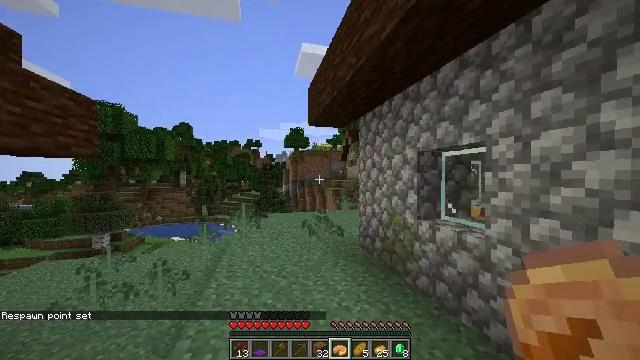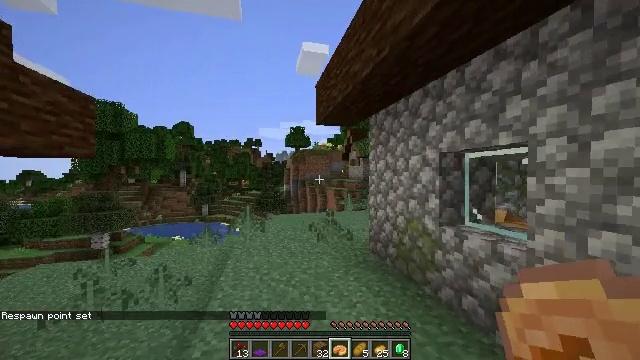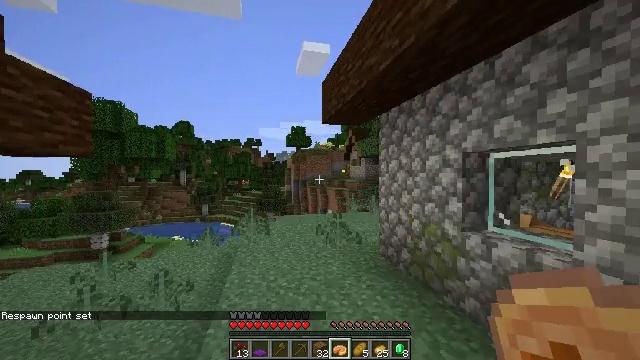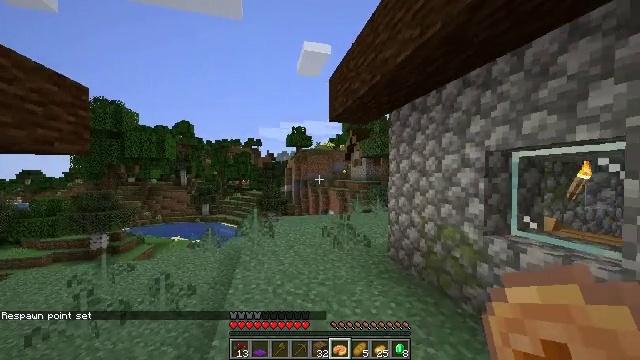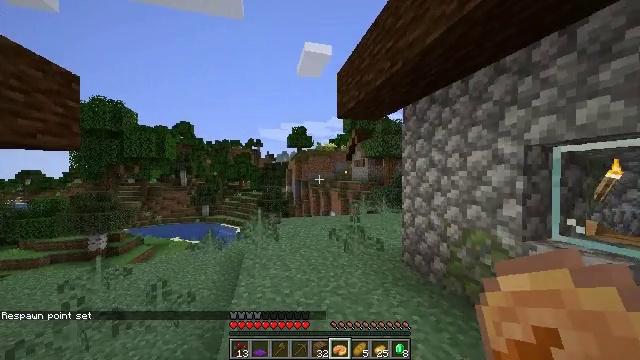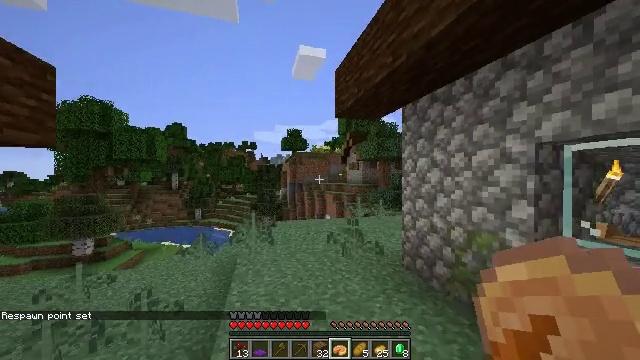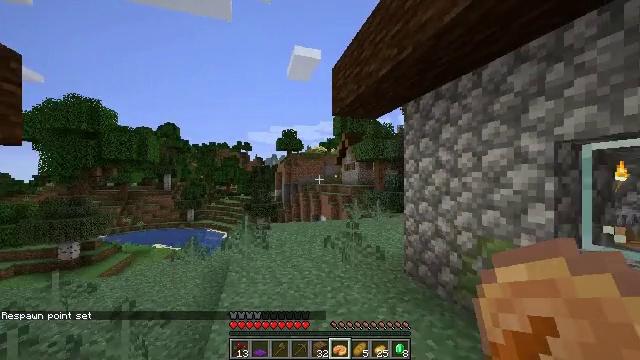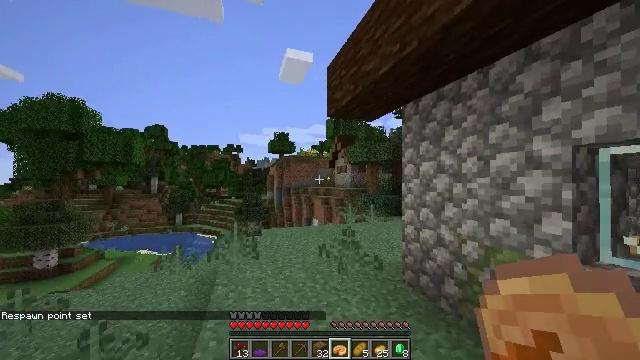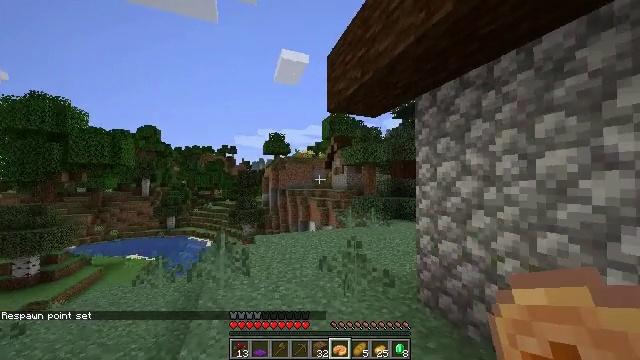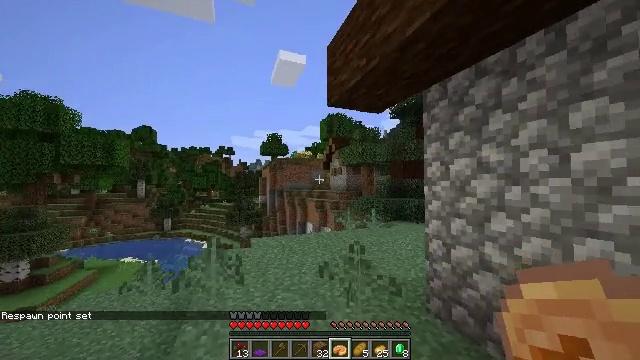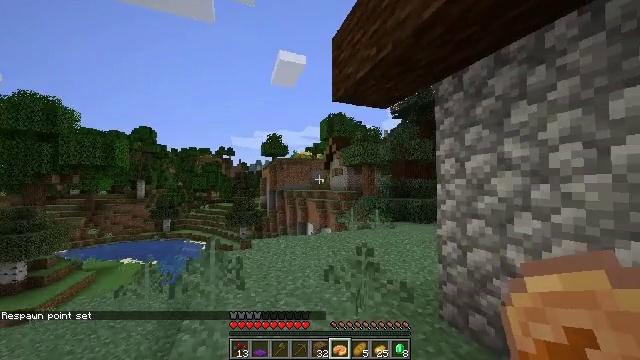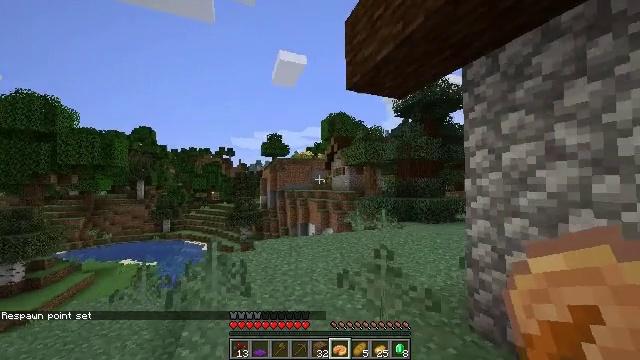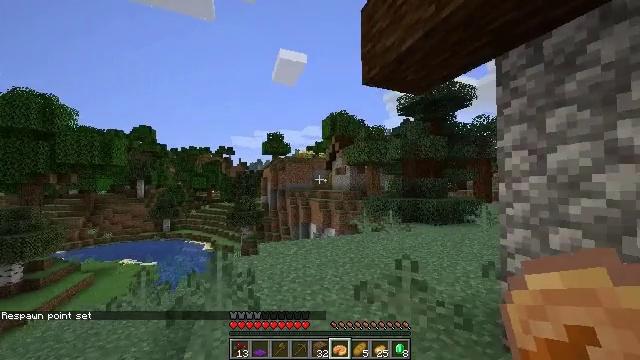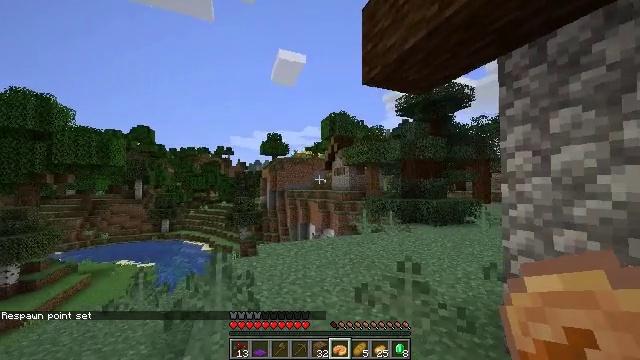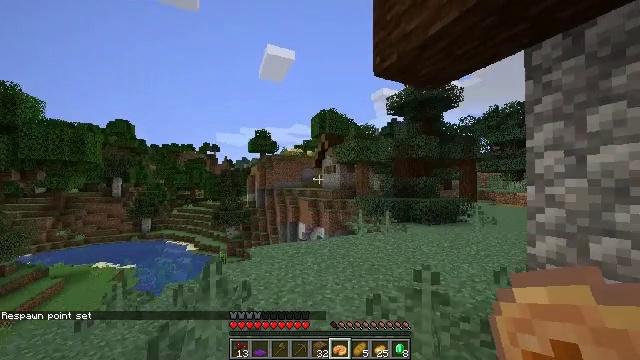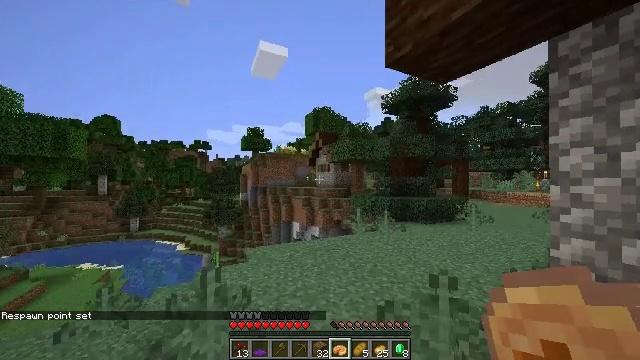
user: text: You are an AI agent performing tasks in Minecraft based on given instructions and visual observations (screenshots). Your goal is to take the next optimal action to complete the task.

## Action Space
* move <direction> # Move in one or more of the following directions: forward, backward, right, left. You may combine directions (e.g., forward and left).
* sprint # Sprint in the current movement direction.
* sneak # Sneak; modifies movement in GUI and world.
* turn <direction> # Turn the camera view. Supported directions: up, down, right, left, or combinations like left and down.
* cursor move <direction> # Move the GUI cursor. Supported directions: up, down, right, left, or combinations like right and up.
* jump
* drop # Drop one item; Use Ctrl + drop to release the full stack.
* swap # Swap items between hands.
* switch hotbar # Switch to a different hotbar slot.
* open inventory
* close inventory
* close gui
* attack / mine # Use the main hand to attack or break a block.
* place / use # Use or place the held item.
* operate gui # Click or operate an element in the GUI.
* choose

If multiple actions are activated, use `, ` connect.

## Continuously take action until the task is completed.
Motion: motion action
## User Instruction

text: Drop a pumpkin pie.
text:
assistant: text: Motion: move forward and move left, sprint
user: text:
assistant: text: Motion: move forward and move left, sprint
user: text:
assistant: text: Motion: move forward and move left, sprint
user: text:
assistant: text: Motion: move forward, sprint
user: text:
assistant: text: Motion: move forward, sprint, turn right
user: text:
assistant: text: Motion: move forward, turn right
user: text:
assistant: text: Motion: move forward, turn right
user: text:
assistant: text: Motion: move forward, turn right
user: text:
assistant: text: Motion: move forward
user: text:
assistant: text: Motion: move forward and move left
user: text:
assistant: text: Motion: move forward and move left
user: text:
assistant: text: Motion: move forward and move left
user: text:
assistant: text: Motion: move forward and move left
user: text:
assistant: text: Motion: move forward and move left, turn right
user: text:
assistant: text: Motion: move forward and move left, turn right
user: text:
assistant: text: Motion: move forward and move left, turn right
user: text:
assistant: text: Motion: move forward, turn right
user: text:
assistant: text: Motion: move forward
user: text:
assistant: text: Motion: move forward
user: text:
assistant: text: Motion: move forward
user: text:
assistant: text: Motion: move forward
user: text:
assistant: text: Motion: move forward
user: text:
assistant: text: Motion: move forward
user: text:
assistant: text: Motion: move forward
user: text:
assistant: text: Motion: move forward
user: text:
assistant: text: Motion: move forward, turn right and down
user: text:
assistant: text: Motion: move forward
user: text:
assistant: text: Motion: move forward
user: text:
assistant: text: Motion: no_op
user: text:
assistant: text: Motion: no_op